Question: I have a desktop application with a stopwatch-like functionality. I want to show the time elapsed since I start tracking time, and update the UI with the elapsed time. I have a background timer that will periodically raise 'PropertyChanged' for the elapsed time, and the UI will update.
The problem is the majority of the time the UI does not update. I have the timer on 100ms interval, occasionally it will update several times a second, usually it will update once every 3-5 seconds. Sometimes it will be ~25 seconds before the UI updates. If I drag the window the UI always updates correctly while it is being dragged (I don't have any event handlers for dragging or clicking).
This is dotnet core 3.1 on windows. Here is the stripped down project.
.csproj:
'''
<Project Sdk="Microsoft.NET.Sdk.WindowsDesktop">
<PropertyGroup>
<OutputType>WinExe</OutputType>
<TargetFramework>netcoreapp3.1</TargetFramework>
<UseWPF>true</UseWPF>
</PropertyGroup>
<PropertyGroup Condition="'$(Configuration)|$(Platform)'=='Debug|AnyCPU'">
<DocumentationFile></DocumentationFile>
</PropertyGroup>
</Project>
'''
MainWindow.xaml
'''
<Window x:Class="SkillTracker.MainWindow"
xmlns="http://schemas.microsoft.com/winfx/2006/xaml/presentation"
xmlns:x="http://schemas.microsoft.com/winfx/2006/xaml"
xmlns:d="http://schemas.microsoft.com/expression/blend/2008"
xmlns:mc="http://schemas.openxmlformats.org/markup-compatibility/2006"
xmlns:i="http://schemas.microsoft.com/xaml/behaviors"
mc:Ignorable="d"
Name="TheWindow"
Title="Skill Tracker" Height="200" Width="350">
<Window.Resources>
</Window.Resources>
<Grid>
<StackPanel>
<TextBlock >Total time:</TextBlock>
<TextBlock FontFamily="Lucida Console" Text="{Binding TotalTimeElapsed, UpdateSourceTrigger=Explicit}"></TextBlock>
<TextBlock >Session time:</TextBlock>
<TextBlock FontFamily="Lucida Console" Text="{Binding CurrentSessionTimeElapsed}"></TextBlock>
<Button Command="{Binding StartStopArtCommand}" Content="button" ></Button>
</StackPanel>
</Grid>
</Window>
'''
MainWindow.xaml.cs
'''
using System;
using System.ComponentModel;
using System.Timers;
using System.Windows;
using System.Windows.Input;
namespace SkillTracker
{
public abstract class ViewModelBase : INotifyPropertyChanged
{
public event PropertyChangedEventHandler PropertyChanged;
public void OnPropertyChanged(string propertyName) => PropertyChanged?.Invoke(this, new PropertyChangedEventArgs(propertyName));
}
public class CommandHandler : ICommand
{
private Action _action;
public event EventHandler CanExecuteChanged;
public CommandHandler(Action action)
{
_action = action;
}
public bool CanExecute(object parameter) => true;
public void Execute(object parameter) => _action();
}
public class MainViewModel : ViewModelBase
{
private System.Timers.Timer _uiUpdateTimer;
private DateTime? _sessionStart;
private int _totalDurationSeconds;
public MainViewModel()
{
_totalDurationSeconds = 3;
StartStopArtCommand = new CommandHandler(StartStopArtCommandAction);
_uiUpdateTimer = new System.Timers.Timer();
_uiUpdateTimer.Interval = 100;
_uiUpdateTimer.AutoReset = true;
_uiUpdateTimer.Elapsed += UiUpdateTimer_Elapsed;
}
public ICommand StartStopArtCommand { get; private set; }
public string CurrentSessionTimeElapsed
{
get
{
if (_uiUpdateTimer.Enabled && _sessionStart.HasValue)
{
var ts = DateTime.Now - _sessionStart.Value;
var hours = (ts.Days * 24) + ts.Hours;
return $"{hours:000}:{ts.Minutes:00}:{ts.Seconds:00}.{ts.Milliseconds:000}";
}
else
{
return string.Empty;
}
}
}
public string TotalTimeElapsed
{
get
{
if (_sessionStart.HasValue)
{
var ts = DateTime.Now.AddSeconds(_totalDurationSeconds) - _sessionStart.Value;
var hours = (ts.Days * 24) + ts.Hours;
return $"{hours:000}:{ts.Minutes:00}:{ts.Seconds:00}.{ts.Milliseconds:000}";
}
else
{
return string.Empty;
}
}
}
private void StartStopArtCommandAction()
{
_sessionStart = DateTime.Now;
_uiUpdateTimer.Start();
// trigger initial update.
OnPropertyChanged(nameof(TotalTimeElapsed));
OnPropertyChanged(nameof(CurrentSessionTimeElapsed));
}
private void UiUpdateTimer_Elapsed(object sender, ElapsedEventArgs e)
{
System.Diagnostics.Debug.WriteLine(DateTime.Now.ToString("HH:mm:ss.ffff"));
OnPropertyChanged(nameof(CurrentSessionTimeElapsed));
OnPropertyChanged(nameof(TotalTimeElapsed));
}
}
public partial class MainWindow : Window
{
public MainWindow()
{
InitializeComponent();
DataContext = new MainViewModel();
}
}
}
'''
Here's an animated gif of what not-updating looks like. You can see the 'UiUpdateTimer_Elapsed' method being called, it's printing the current DateTime in the debug window on the right.

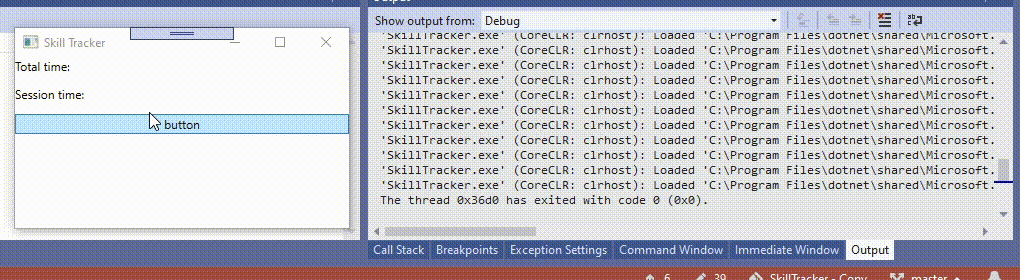
Answer: Using a 'System.Windows.Threading.DispatcherTimer' by itself wasn't enough, I also had to specify a high priority (in the constructor) for the UI to update like it should.
'''
_uiUpdateTimer = new DispatcherTimer(DispatcherPriority.Normal);
_uiUpdateTimer.Interval = new TimeSpan(0, 0, 0, 0, 100);
_uiUpdateTimer.Tick += UiUpdateTimer_Elapsed;
'''